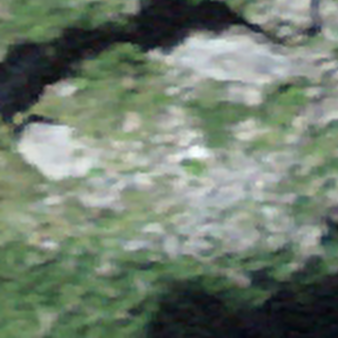
Label: bouldering_area